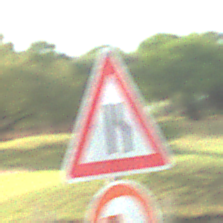
Verkehrszeichen: EinseitigVerengteFahrbahnRechts
Zusatzzeichen unten: UeberholverbotKraftfahrzeuge
Umgebung: Outdoor, Nature
Tageszeit: MorningAfternoon
Wetter: PartlyCloudy
Licht: Natural
Jahreszeit: NotSpecified
Kontrast: HighContrast